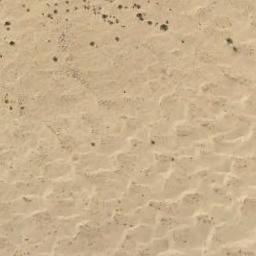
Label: desert